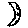
Label: moon